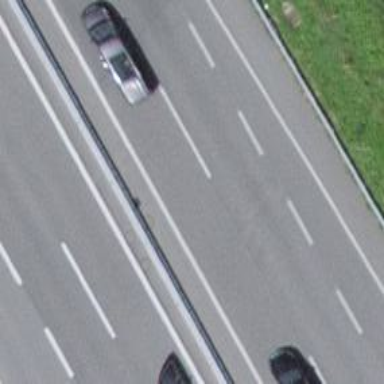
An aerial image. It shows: Asphalt motorway.